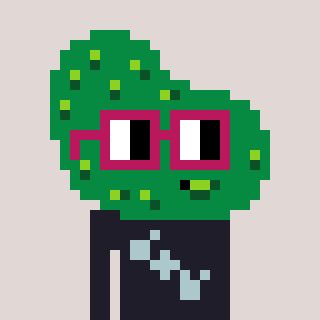
a pixel art character with square dark red glasses, a pickle-shaped head and a grayscale-colored body on a warm background